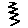
Label: zigzag